Question: VBA Newbie here. In order to perform a quality check on an upload of information, I need to check certain rows of information to see if the strings input in Columns D & F are the same -- if not, I would like to highlight the row and pop up a message box.
These particular rows of information I need to check are indicated by a string in Column H.
Formula answers are welcome, but I would prefer for this to be in VBA since the information is always changing and the rows I need to look into are always changing.
Here's what I'm working with so far:
'''
Dim ws As Worksheet
Dim sEmail As String
Dim sName As String
Dim rStr As String
Dim bAllClear As Boolean
bAllClear = True
Set ws = ThisWorkbook.Sheets("Upload")
With ws
For i = 1 To 20 'For testing - this needs to be a dynamic range from _
'1 to end of content
If .Cells(i, 8).Value = "Completed" Then
sEmail = .Cells(i, 7).Value
sName = .Cells(i, 5).Value & " " & .Cells(lRow, 6).Value
If .Cells(i, 4).Value = sEmail Then
Else
.Range(Cells(i, 1), Cells(i, 8)).Interior.ColorIndex = RGB(255, 0, 0)
bAllClear = False
rStr = rStr & sName & vbNewLine
End If
End If
Next i
If bAllClear = True Then
MsgBox ("All clear!")
Else
MsgBox ("The following learners have mismatched emails between the learner and rater columns." _
& vbNewLine & vbNewLine & sName & vbNewLine & vbNewLine & _
"Please double check to make sure each name is listed correctly before continuing.")
End If
End With
End Sub
'''

My code above isn't catching that Robert Baratheon in Column G is listed next to Aerys Targaryen in Column D. Unfortunately I have a terrible history of convoluting very simple tasks, and I may be doing so here. Two Qs then: 1) How can I make my range dynamic?, and 2) What am I doing wrong in my code?
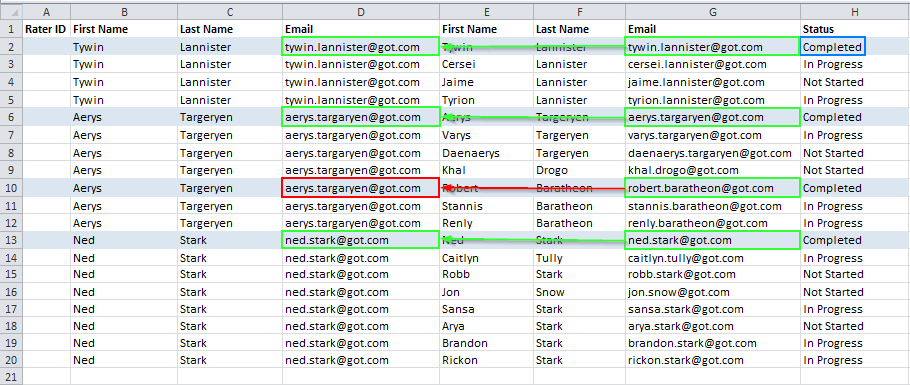
Answer: I have removed unnecessary variables. Also I noticed that you were showing 'sName' in the final message box. I guess you wanted to show 'rStr'
Is this what you are trying?
'''
Const sMsg1 As String = "The following learners have mismatched " & _
"emails between the learner and rater columns."
Const sMsg2 As String = "Please double check to make sure each " & _
"name is listed correctly before continuing."
Sub Sample()
Dim ws As Worksheet
Dim sName As String, rStr As String
Dim lRow As Long, i As Long
Set ws = ThisWorkbook.Sheets("Upload")
rStr = ""
With ws
'~~> Find last row in Col H
lRow = .Range("H" & .Rows.Count).End(xlUp).Row
For i = 2 To lRow
If .Cells(i, 8).Value = "Completed" Then
If .Cells(i, 4).Value <> .Cells(i, 7).Value Then
sName = .Cells(i, 5).Value & " " & .Cells(i, 6).Value
'~~> Coloring Red
.Range(.Cells(i, 1), .Cells(i, 8)).Interior.ColorIndex = 3
rStr = rStr & vbNewLine & sName
End If
End If
Next i
If rStr = "" Then
MsgBox ("All clear!")
Else
MsgBox (sMsg1 & _
vbNewLine & vbNewLine & _
rStr & _
vbNewLine & vbNewLine & _
sMsg2)
End If
End With
End Sub
'''